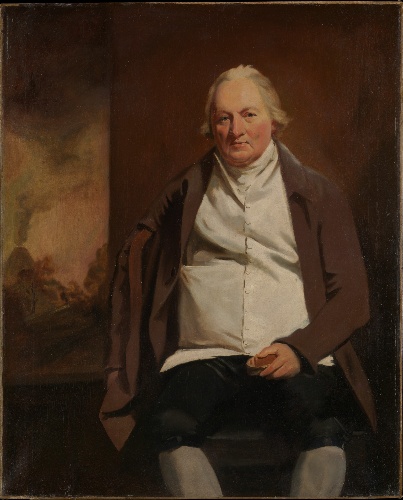
Title: John Gray (1731–1811) of Newholm
Artist: Sir Henry Raeburn
Artist bio: British, Stockbridge, Scotland 1756–1823 Edinburgh, Scotland
Object type: Painting
Classification: Paintings
Medium: Oil on canvas
Dimensions: 49 3/8 x 40 in. (125.4 x 101.6 cm)
Department: European Paintings
Credit line: Bequest of Lillian S. Timken, 1959
Accession year: 1960
Repository: Metropolitan Museum of Art, New York, NY
Tags: Men|Portraits